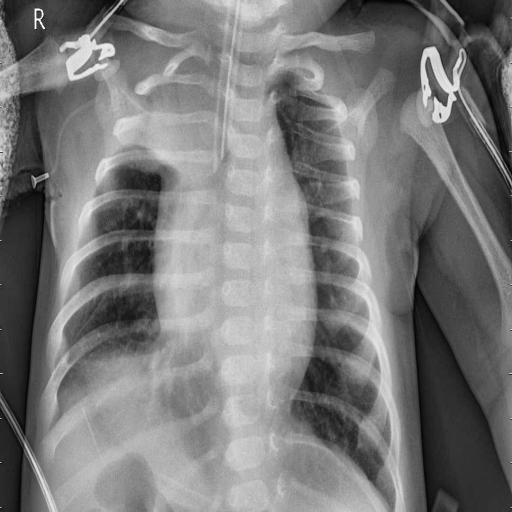
Finding: PNEUMONIA